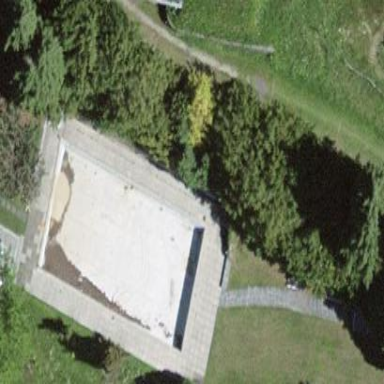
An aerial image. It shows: Swimming pool located in leisure land.